A bearing vibration time series has been folded into this square grayscale image, one row per segment of consecutive samples. Based on the visible evidence, which condition applies: normal, inner_race, outer_race, ball?
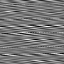
Answer: outer_race